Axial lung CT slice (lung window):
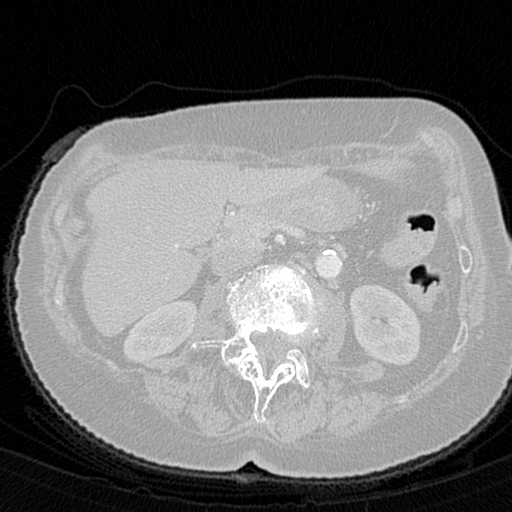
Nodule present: no